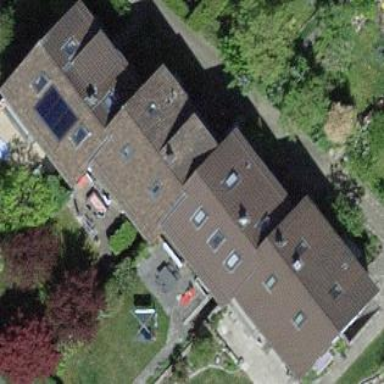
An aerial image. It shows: Terrace building.